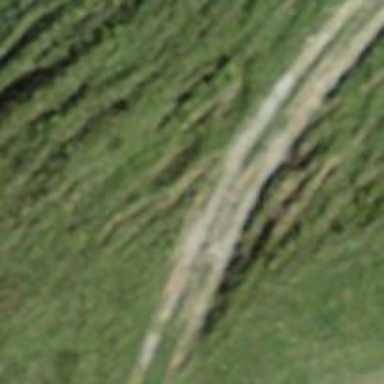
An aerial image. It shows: Grassy track.